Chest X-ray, PA view. Patient: 55 years old, sex F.
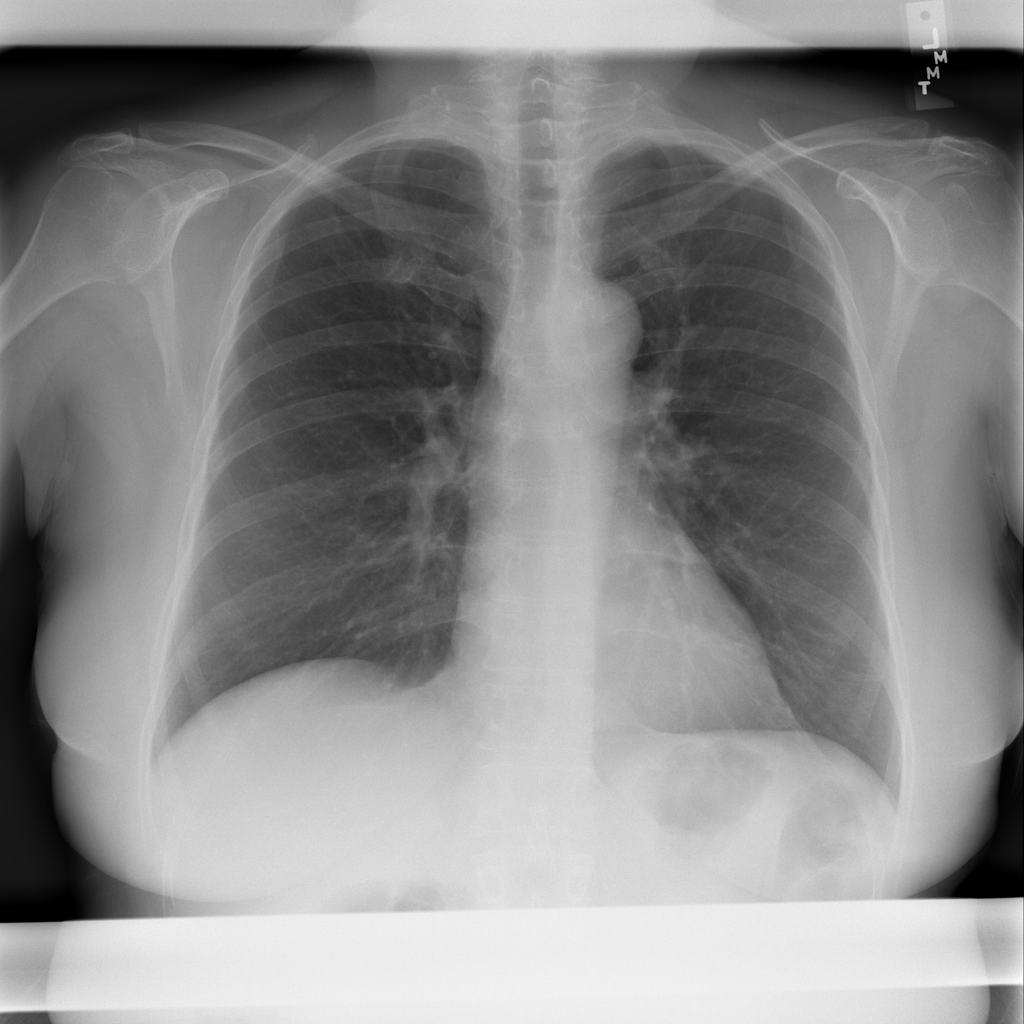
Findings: No Finding